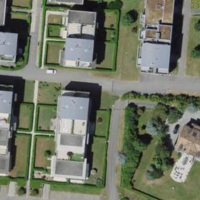
EUNIS habitat code: 55
Species observed at this site:
Taxus baccata